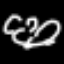
Label: frog